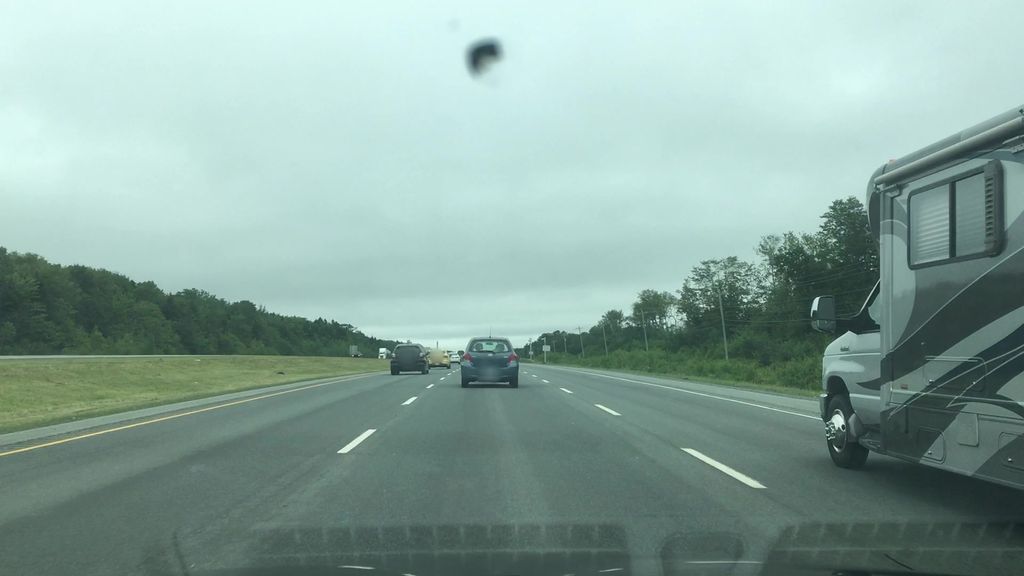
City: halifax